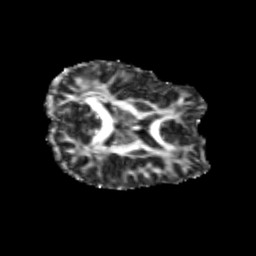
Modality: FA
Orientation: axial
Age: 26
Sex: female
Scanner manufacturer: siemens
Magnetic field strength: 3 T
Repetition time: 3.5 s
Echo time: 0.113 s